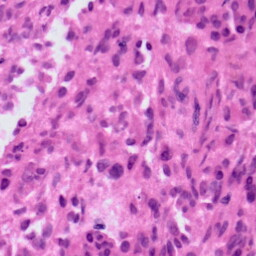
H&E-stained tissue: Skin